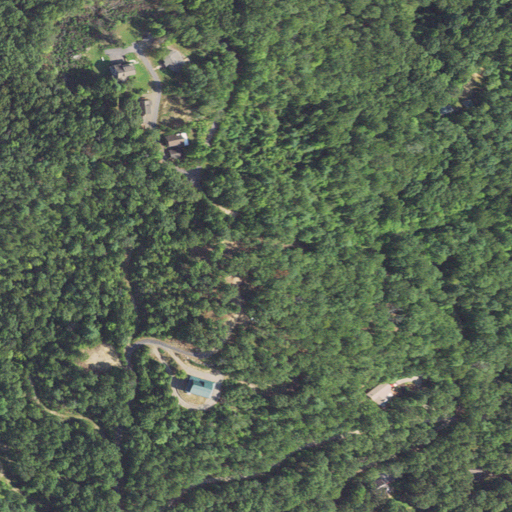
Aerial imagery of mountain in North Carolina named Bell Mountain containing deciduous forest, mixed forest, open development, shrub, and low intensity development